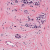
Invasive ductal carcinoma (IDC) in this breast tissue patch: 1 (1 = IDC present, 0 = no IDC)